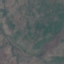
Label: HerbaceousVegetation